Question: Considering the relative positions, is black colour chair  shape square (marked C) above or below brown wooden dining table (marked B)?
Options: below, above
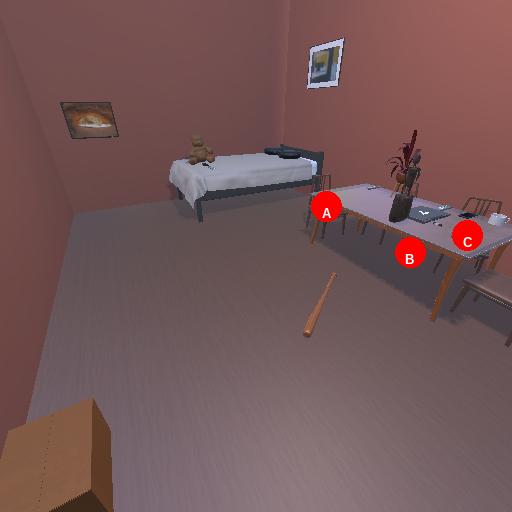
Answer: below